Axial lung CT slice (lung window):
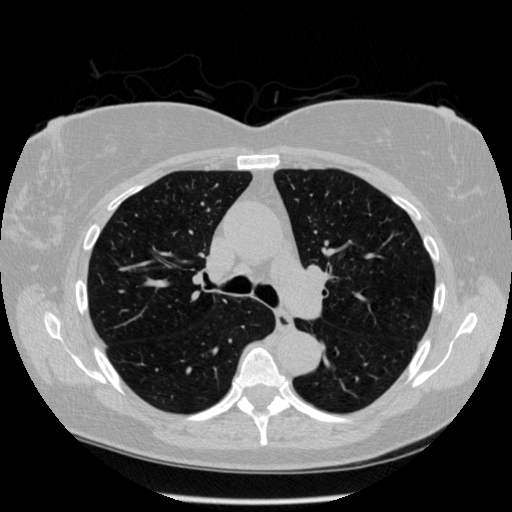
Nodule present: no